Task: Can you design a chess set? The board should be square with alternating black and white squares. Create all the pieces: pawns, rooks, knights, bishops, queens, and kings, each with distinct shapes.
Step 2802:
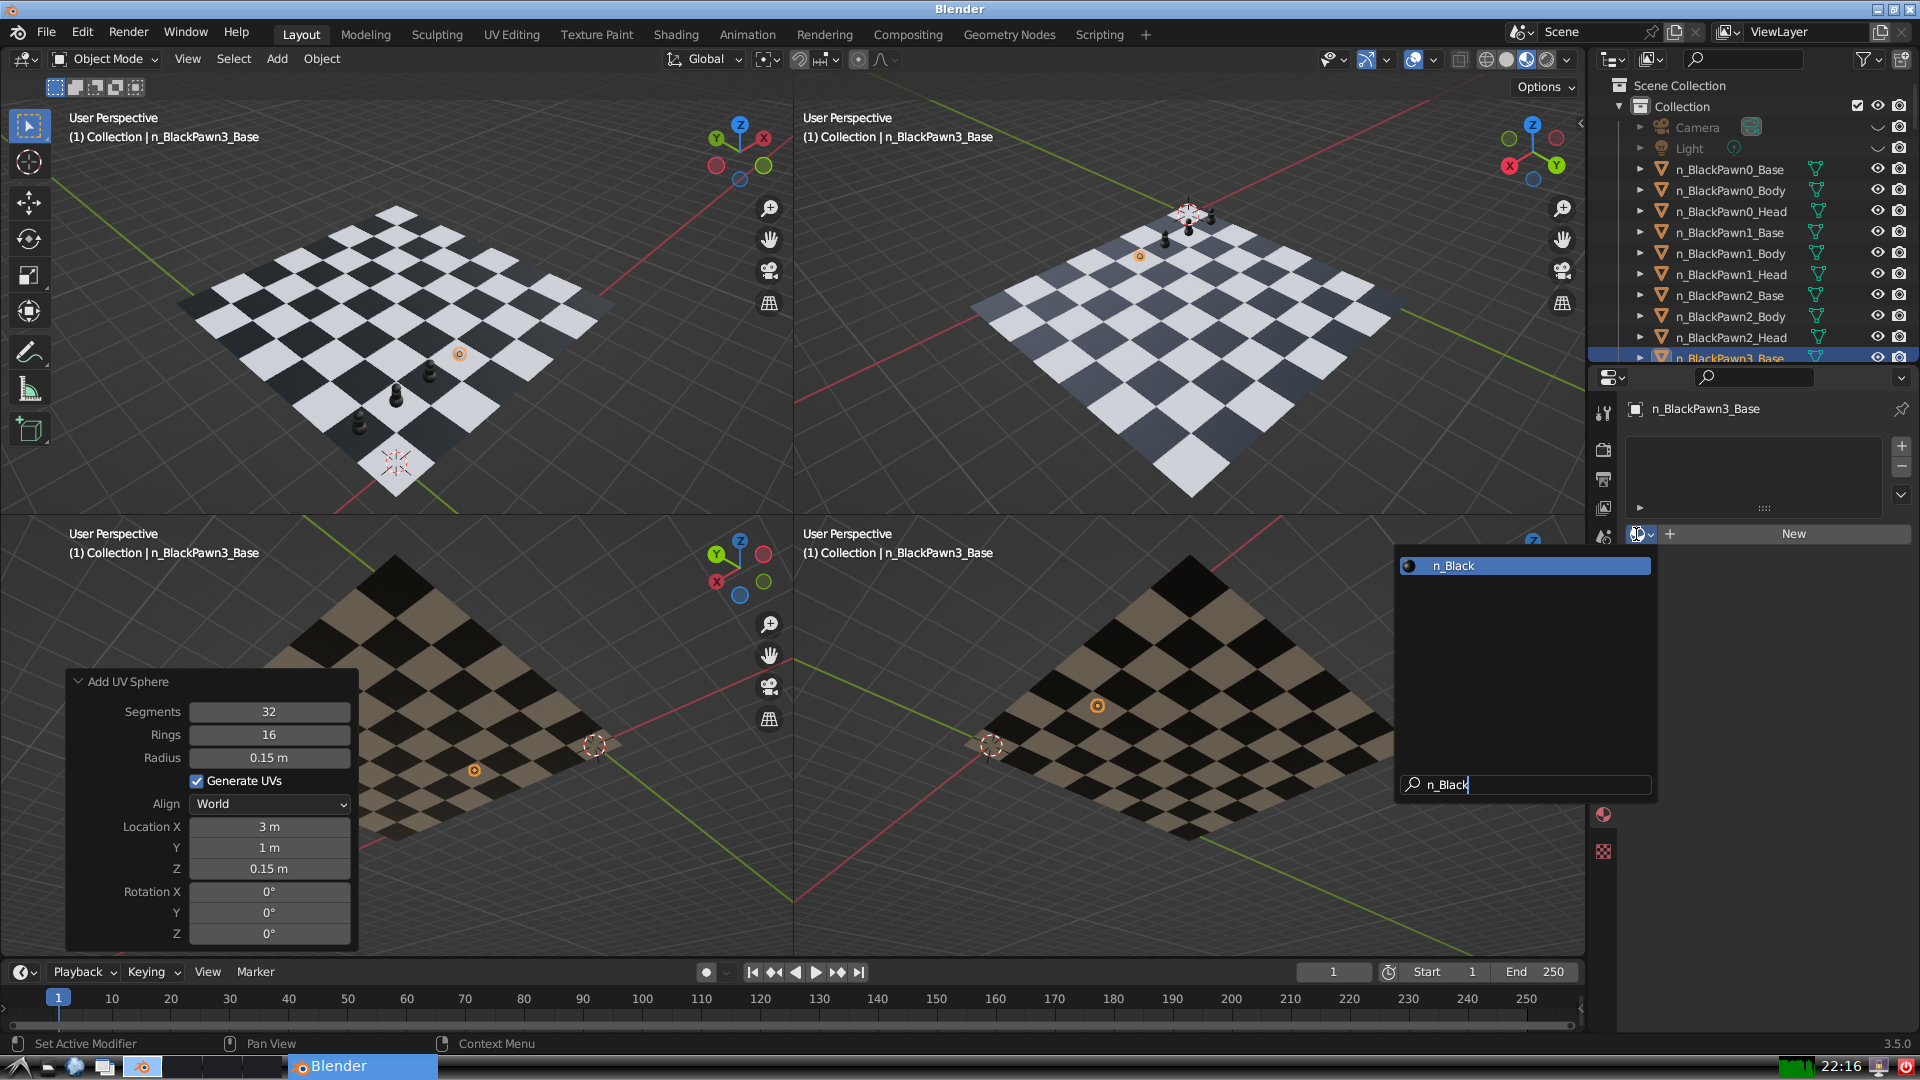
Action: {"key_press": ['Return']}